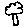
Label: tree